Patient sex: F
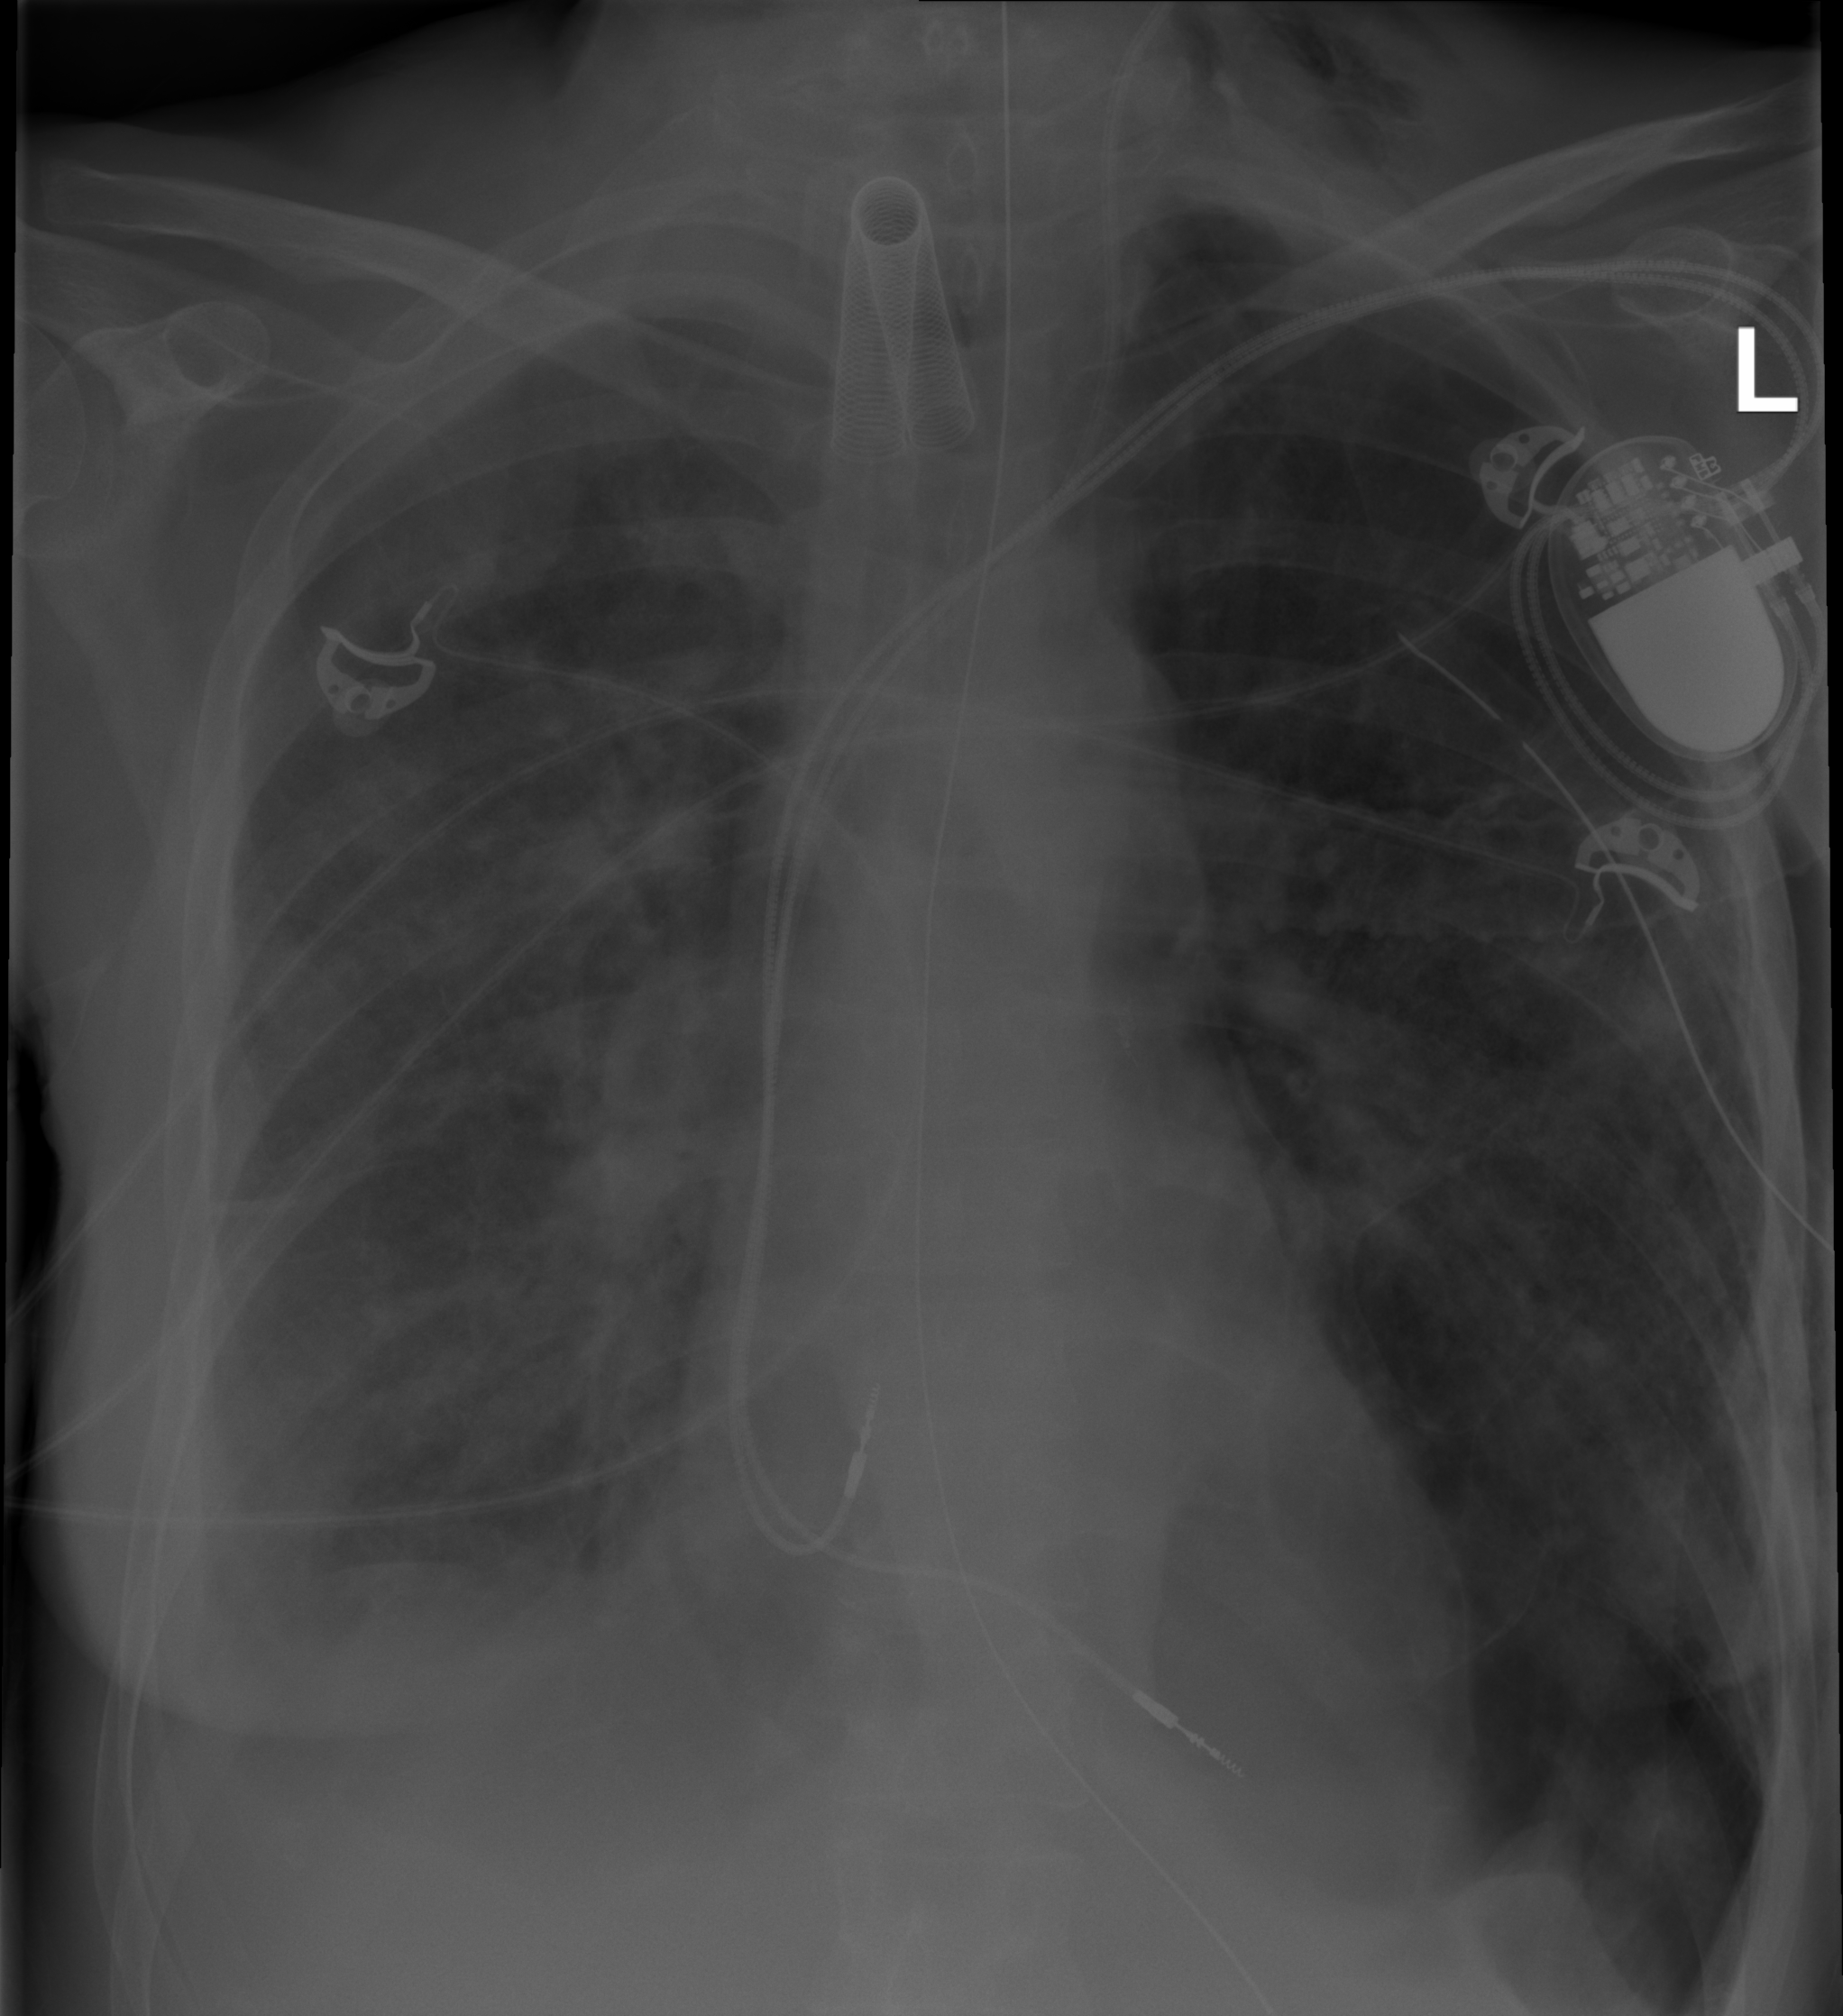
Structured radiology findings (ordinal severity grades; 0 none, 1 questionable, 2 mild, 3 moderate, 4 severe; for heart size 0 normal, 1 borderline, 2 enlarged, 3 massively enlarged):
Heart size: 0
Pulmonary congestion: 3
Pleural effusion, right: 2
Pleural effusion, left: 2
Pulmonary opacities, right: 3
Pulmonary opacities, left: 2
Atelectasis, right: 2
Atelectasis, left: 2